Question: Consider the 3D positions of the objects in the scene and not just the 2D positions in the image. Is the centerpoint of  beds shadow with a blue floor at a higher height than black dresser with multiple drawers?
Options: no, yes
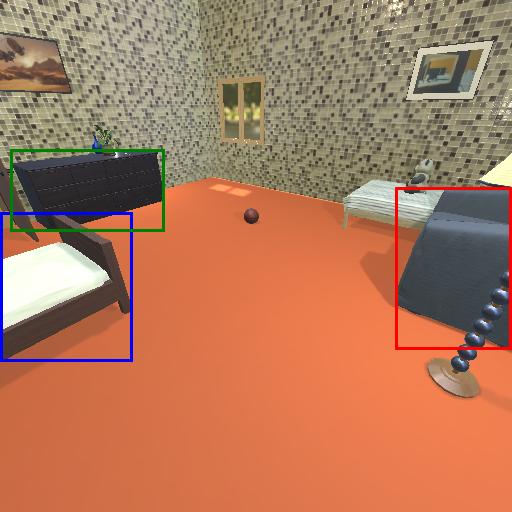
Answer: no